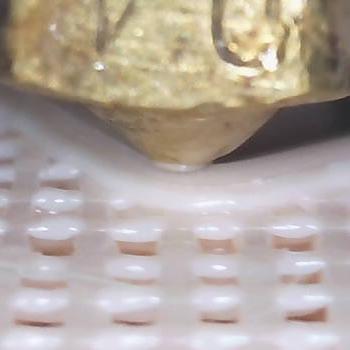
Flow rate: 238%